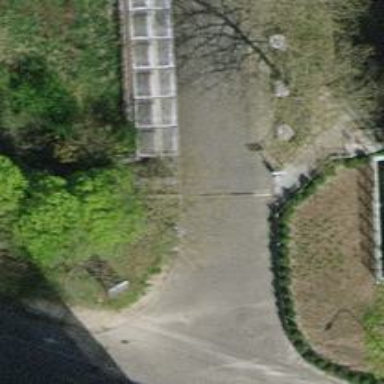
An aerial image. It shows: Lift gate barrier.